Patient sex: M
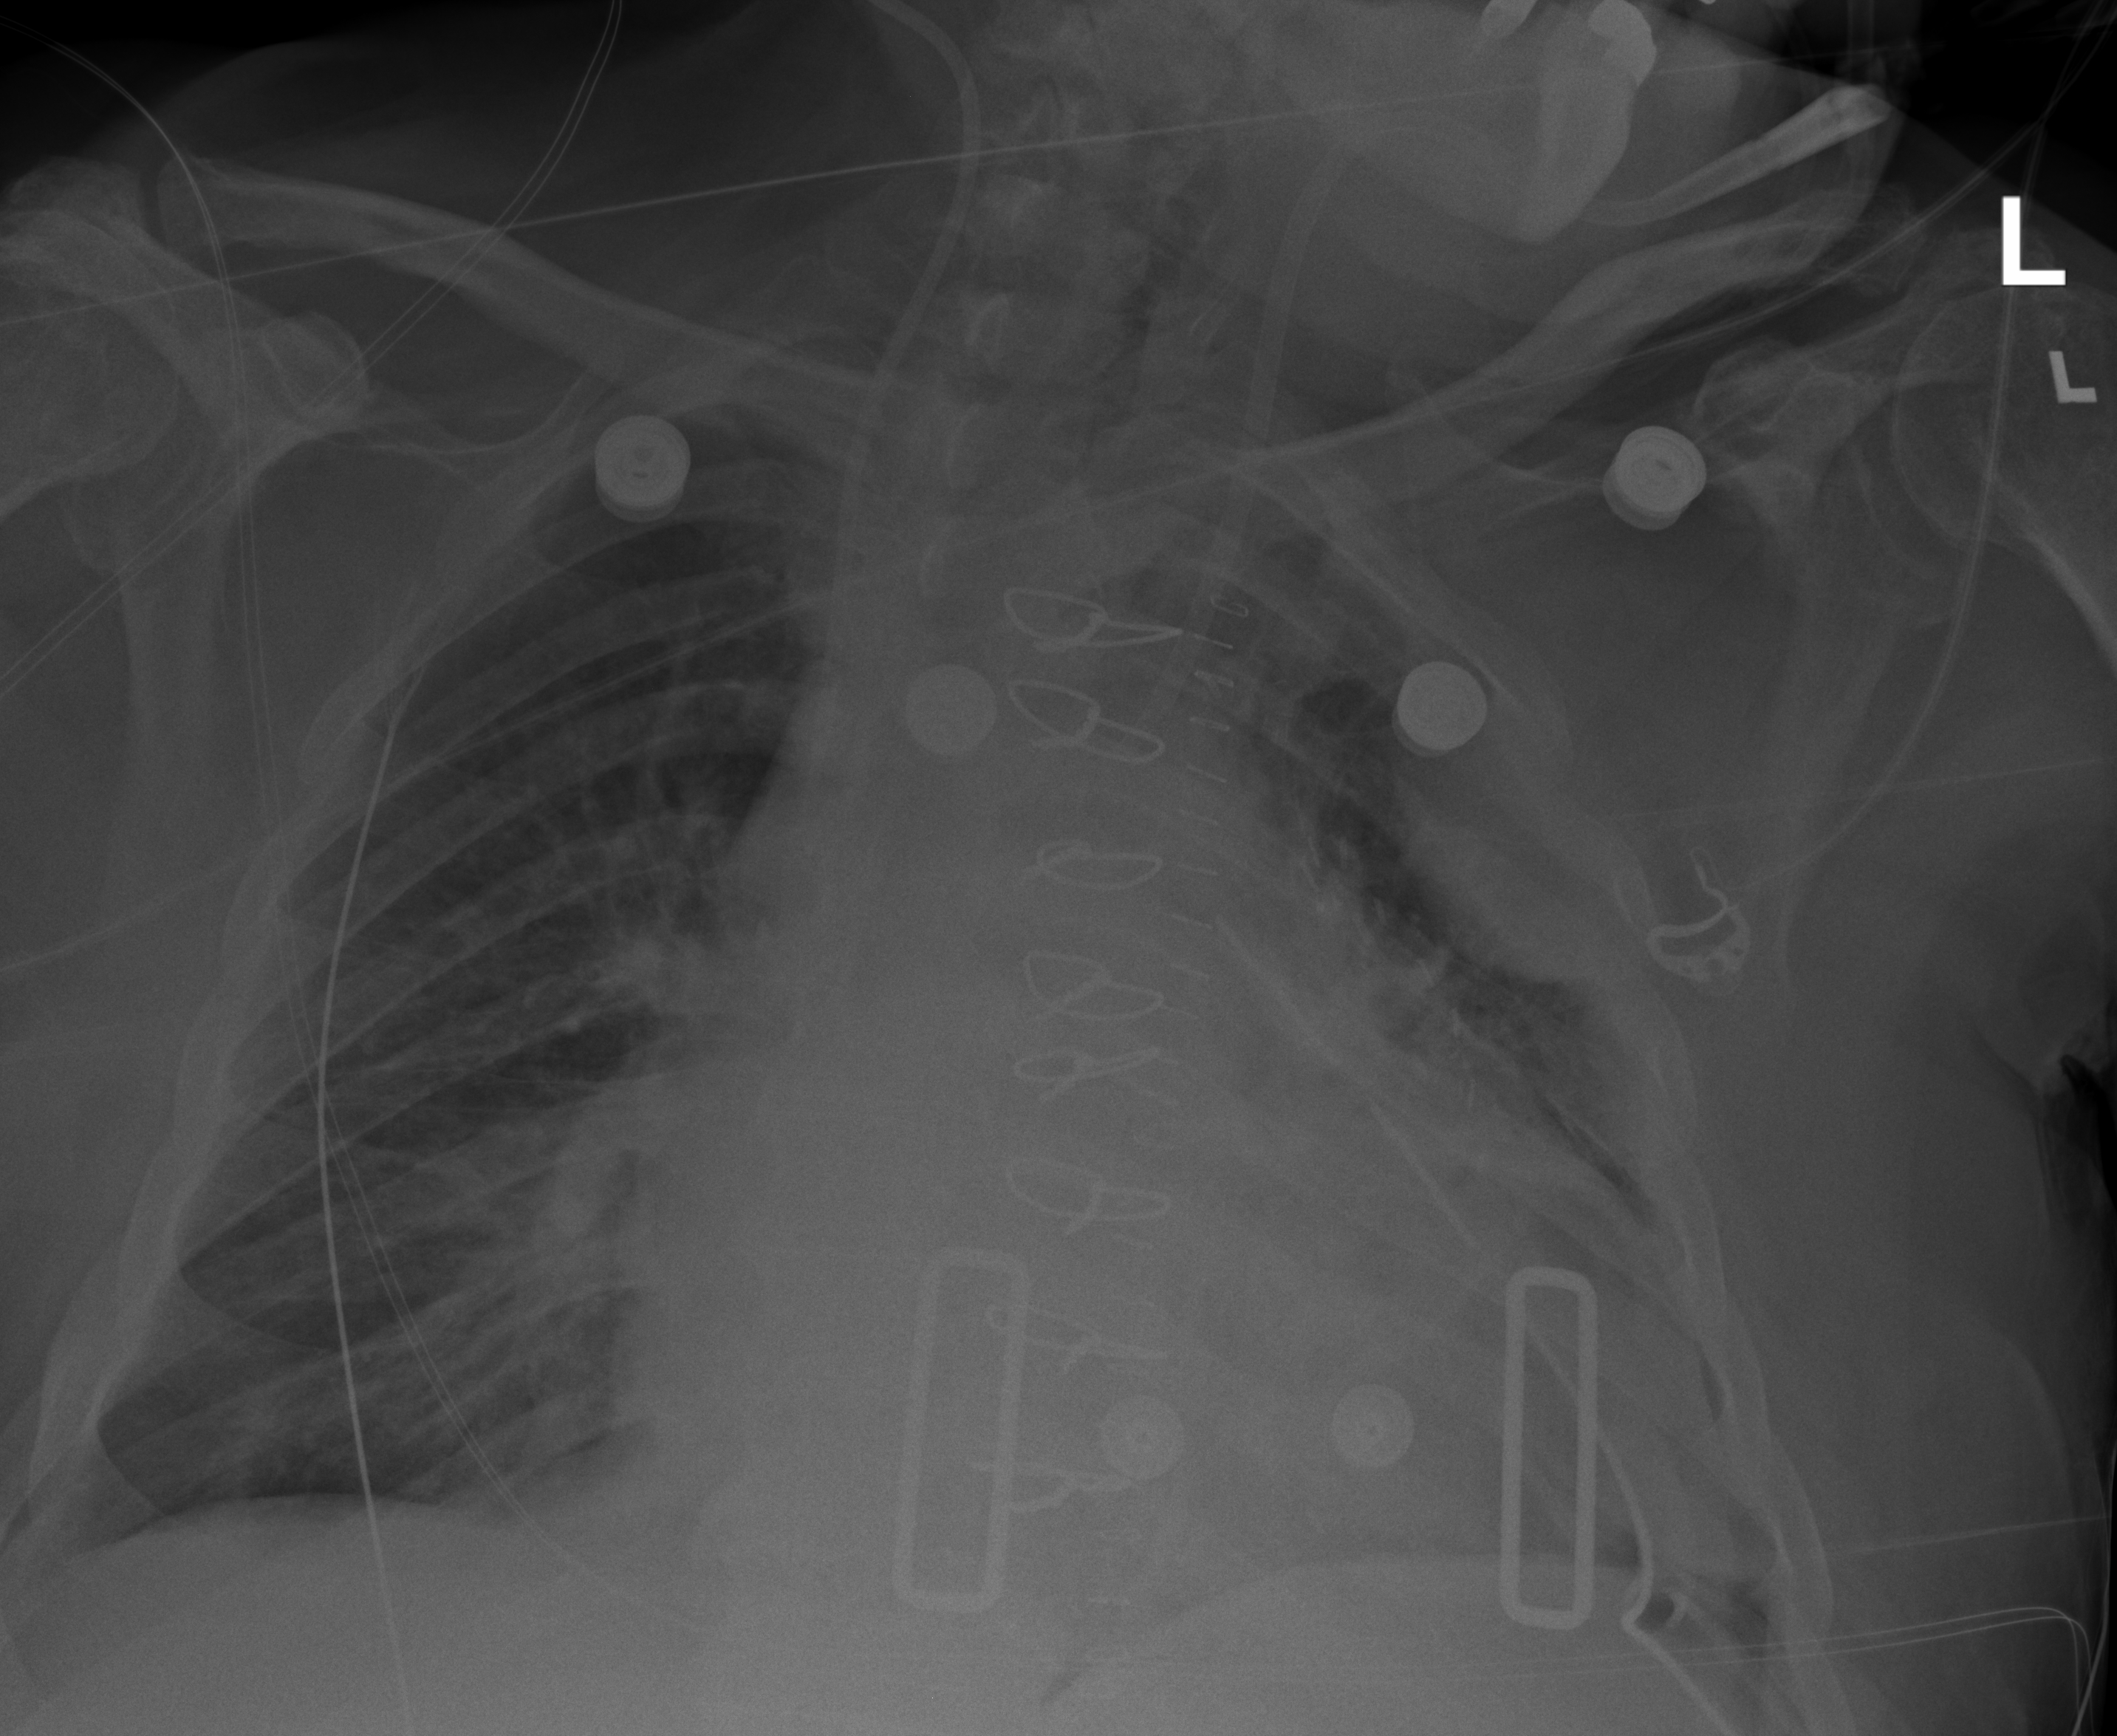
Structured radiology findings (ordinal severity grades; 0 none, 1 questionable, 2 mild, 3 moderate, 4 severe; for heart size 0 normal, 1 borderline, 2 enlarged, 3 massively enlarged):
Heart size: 2
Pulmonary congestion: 2
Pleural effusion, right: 1
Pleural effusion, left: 2
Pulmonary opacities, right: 1
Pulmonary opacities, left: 1
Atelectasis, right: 2
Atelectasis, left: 2